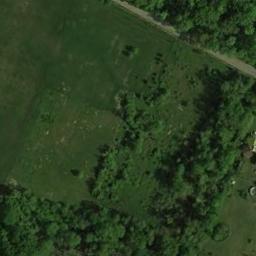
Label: meadow